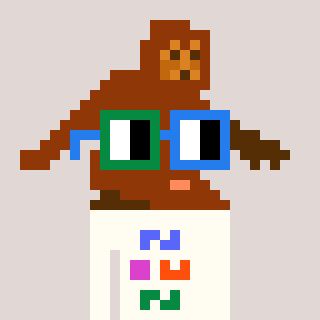
a pixel art character with square green and blue glasses, a bigfoot-shaped head and a grayscale-colored body on a warm background